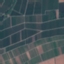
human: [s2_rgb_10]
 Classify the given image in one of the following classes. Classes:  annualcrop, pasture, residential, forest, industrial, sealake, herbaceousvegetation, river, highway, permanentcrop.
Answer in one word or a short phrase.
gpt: PermanentCrop